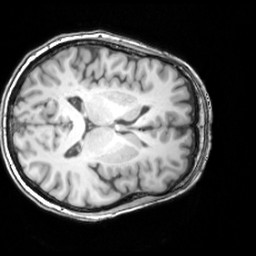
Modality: T1w
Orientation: axial
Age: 65
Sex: female
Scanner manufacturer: siemens
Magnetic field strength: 3 T
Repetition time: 1.62 s
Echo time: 0.003 s